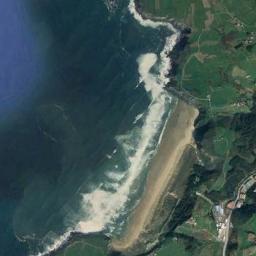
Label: beach